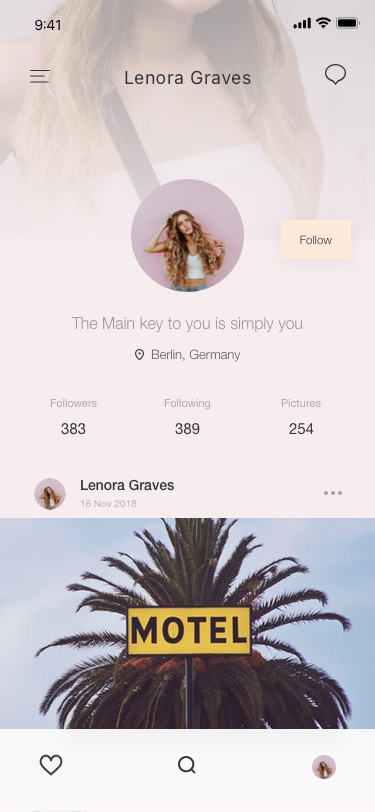
Text in this UI design:
Follow
Pictures
254
Following
389
Followers
383
The Main key to you is simply you
Berlin, Germany